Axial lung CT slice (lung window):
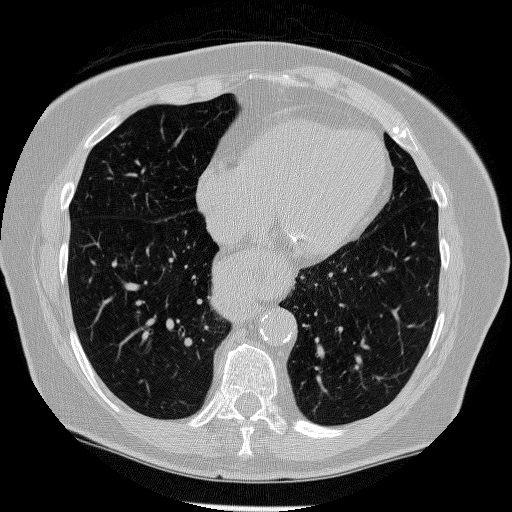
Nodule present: yes
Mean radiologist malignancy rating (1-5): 2.25